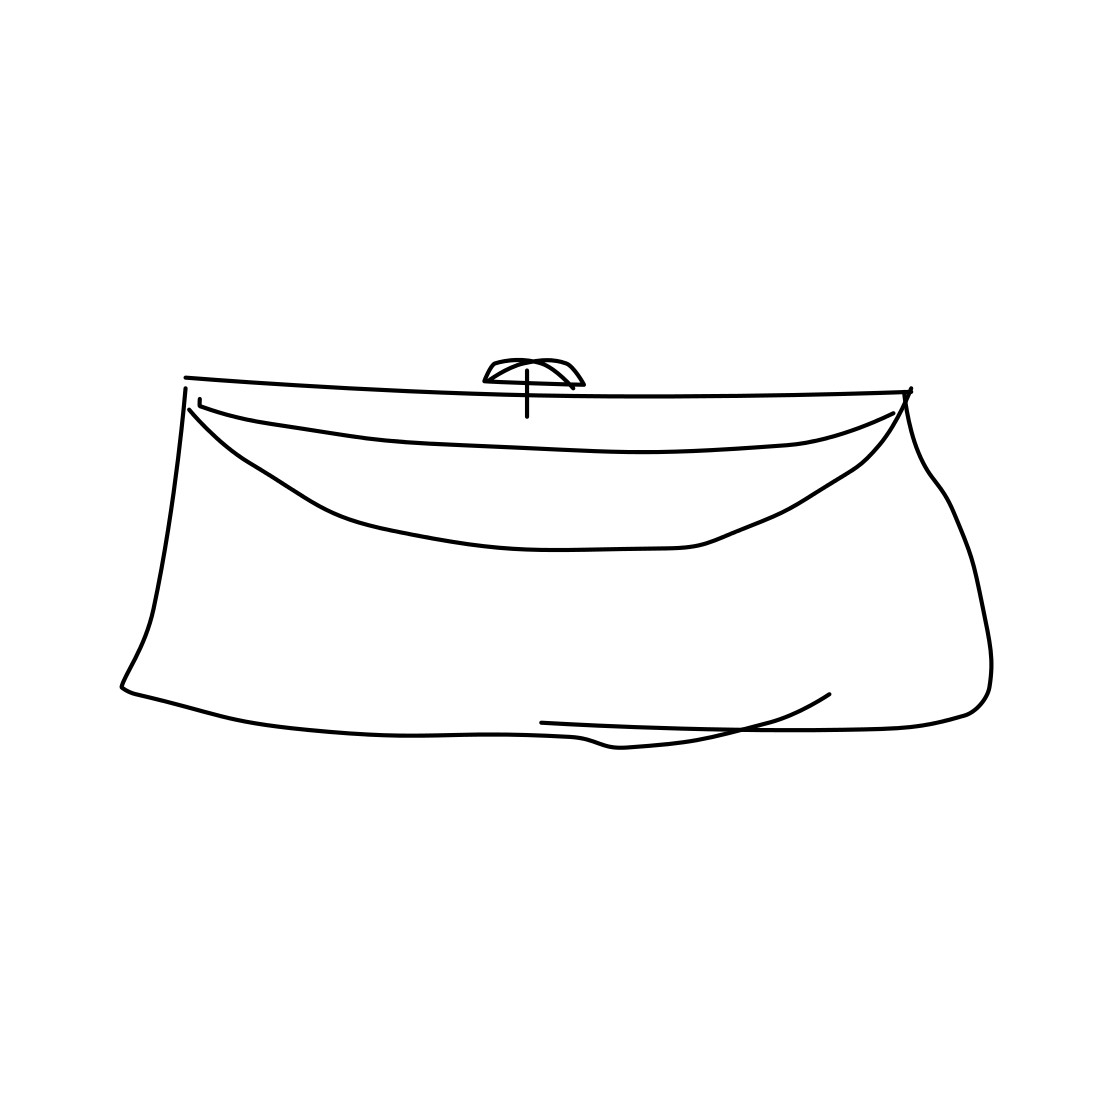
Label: purse